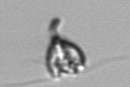
Label: Pyramimonas_longicauda